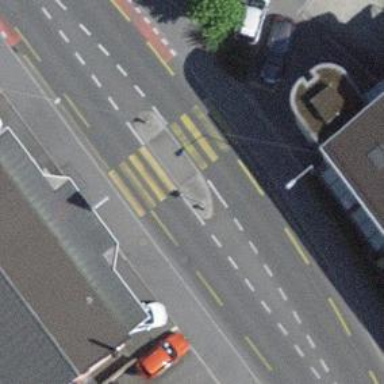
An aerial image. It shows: Uncontrolled zebra crossing with central island. The crossing is marked with zebra stripes.